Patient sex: F
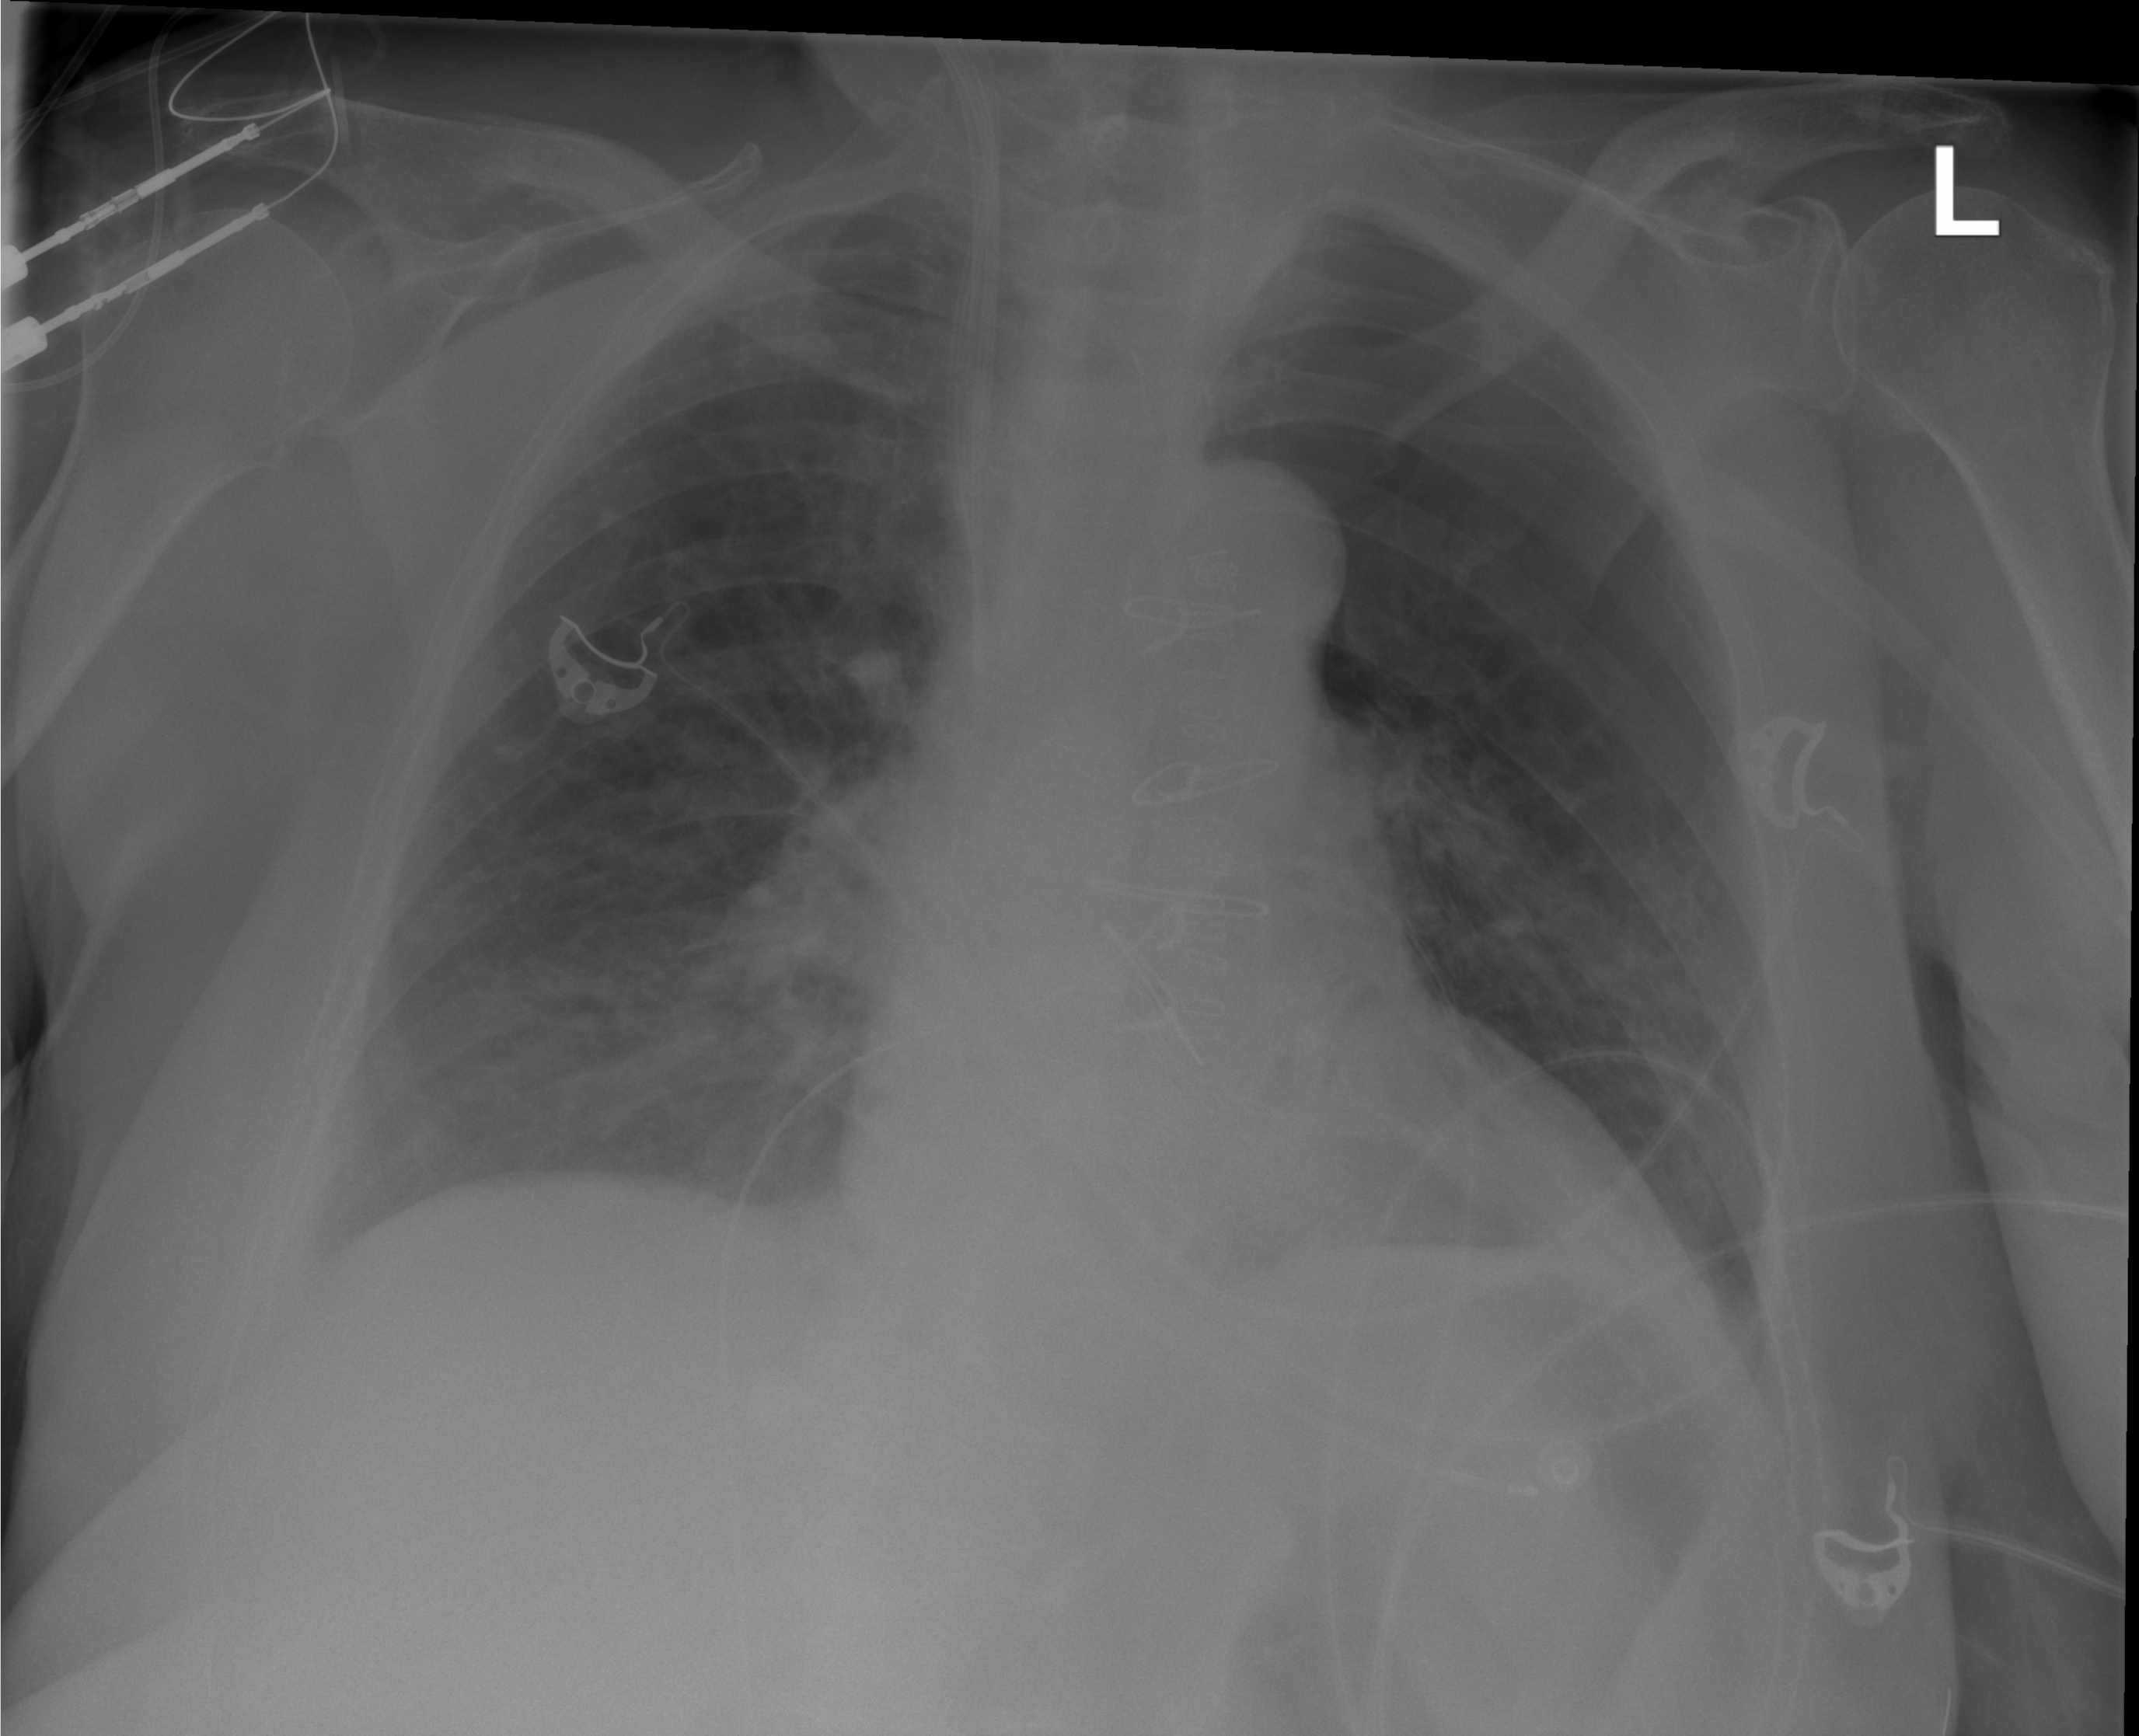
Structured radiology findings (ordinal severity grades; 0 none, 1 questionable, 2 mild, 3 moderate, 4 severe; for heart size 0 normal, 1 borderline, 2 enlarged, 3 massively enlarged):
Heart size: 0
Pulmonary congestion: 1
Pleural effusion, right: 0
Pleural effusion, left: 0
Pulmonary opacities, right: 0
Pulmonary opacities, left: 0
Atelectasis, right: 0
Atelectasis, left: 0